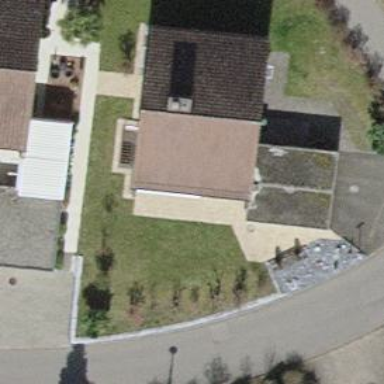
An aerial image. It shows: Detached building with gabled tile roof.